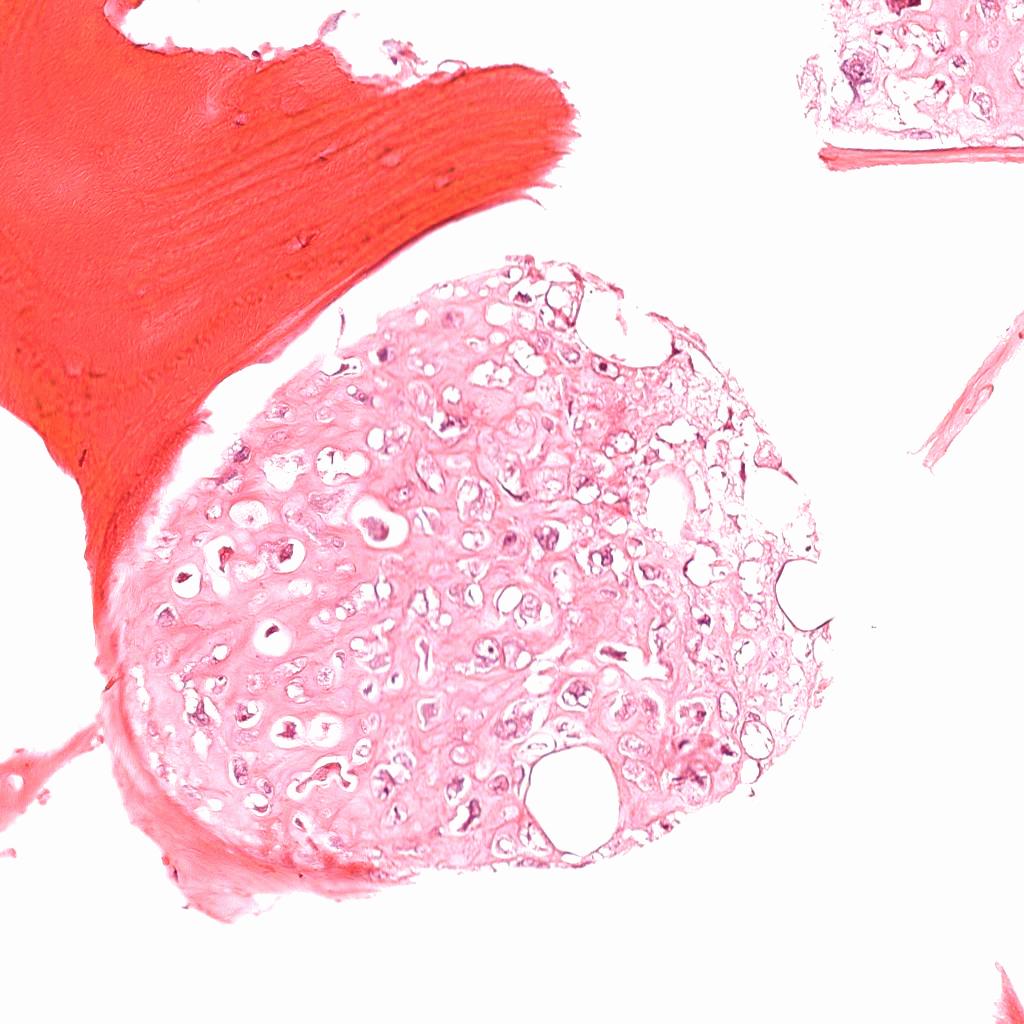
Label: Viable